Question: I have a code block that leads to a "Internet Explorer cannot display the webpage" error. When I click the submit button, with NONE of the radio buttons checked, the web page status bar displays "waiting for response from host" and then display the "Internet Explorer cannot display the webpage". When I walk through the code in visual studio, the code executes fine, and none of the catch blocks are executed.

How can I the error page is being displayed?
'''
protected void btnSubmit_Click(object sender, EventArgs e)
{
try
{
if (rbtnSearchBy1.Checked)
{
Server.Transfer("ViewEmpHistory.aspx");
}
if (rbtnSearchBy2.Checked)
{
Server.Transfer("SearchEmp.aspx");
}
if (rbtnSearchBy3.Checked)
{
Server.Transfer("ViewEmpCard.aspx");
}
}
catch (ThreadAbortException)
{
throw;
}
catch (Exception ex)
{
Response.Write(ex.ToString());
}
}
'''
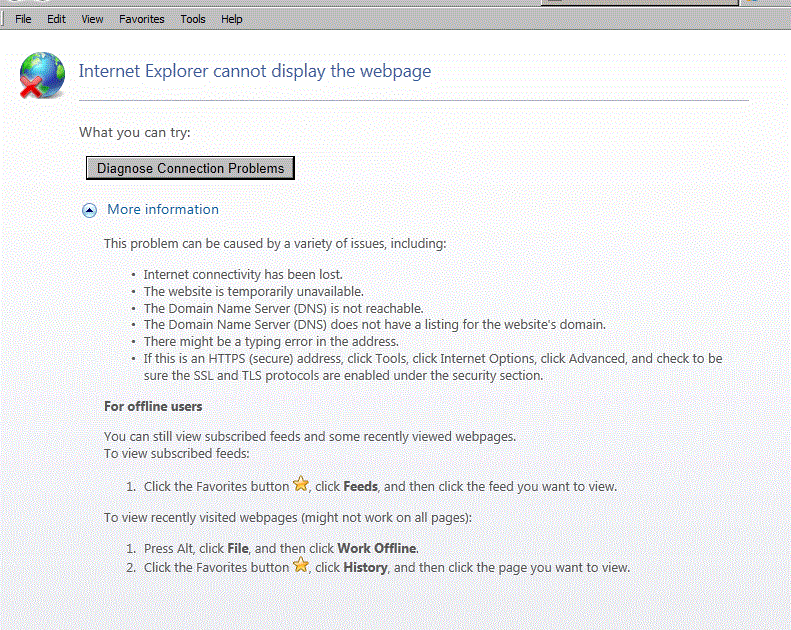
Answer: Whatever .cs page your "btnSubmit_Click" is on, put a breakpoint on page_load event.
Also, put a breakpoint on the page_load event of "ViewEmpHistory.aspx", "SearchEmp.aspx" & "ViewEmpCard.aspx". (so now you have four breakpoints).
Step through the project again and make sure all parameter values are being passed correctly, also make sure that you have correct logic (if applicable) for 'If (!PostbacK)' conditions etc.
HTH